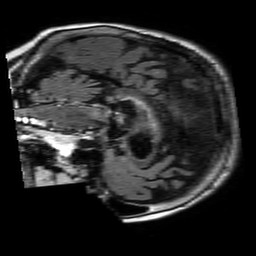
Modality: FLAIR
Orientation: sagittal
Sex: female
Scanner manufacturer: philips
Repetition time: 11 s
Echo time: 0.125 s